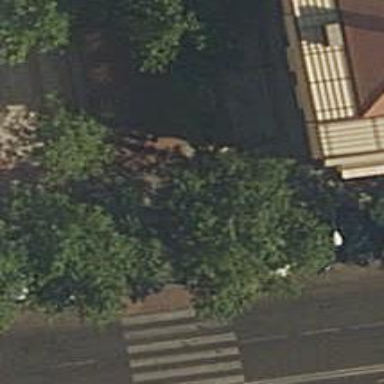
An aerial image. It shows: Pedestrian road.